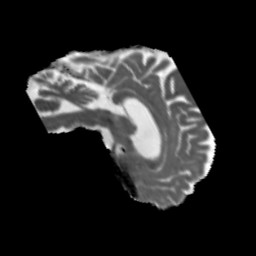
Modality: MD
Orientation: sagittal
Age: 52
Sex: male
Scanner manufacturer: siemens
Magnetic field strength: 3 T
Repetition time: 5.47 s
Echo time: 0.0854 s